Aerial crown-view tile of a tropical tree (Barro Colorado Island, Panama), acquired 20240813:
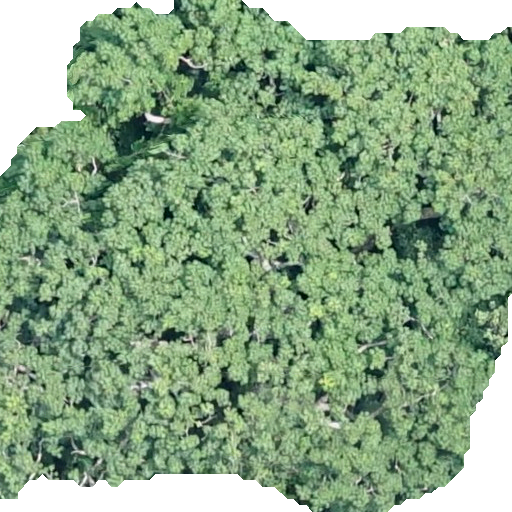
Species: Pseudobombax septenatum
GBIF accepted scientific name: Pseudobombax septenatum
Crown area: 400.48 m²